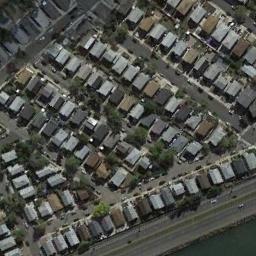
Label: residential